Interaction volume radius: 5 \u00c5
Interaction volume height: 10 \u00c5
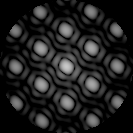
Disorder parameter: 0.0261